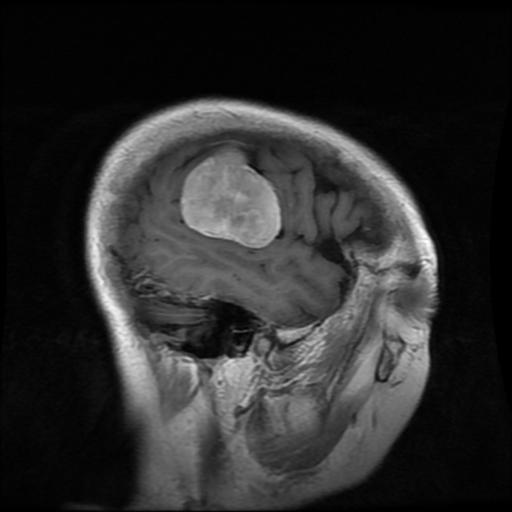
Label: meningioma